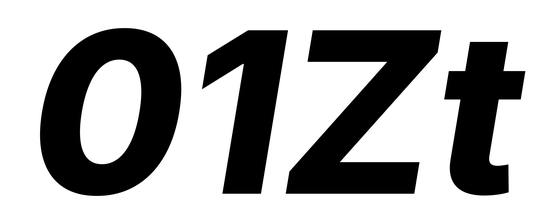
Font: Inter-Italic_ExtraBold_Italic